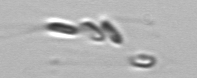
Label: Dinobryon